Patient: sex M, age 46
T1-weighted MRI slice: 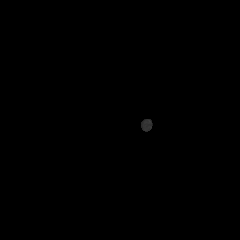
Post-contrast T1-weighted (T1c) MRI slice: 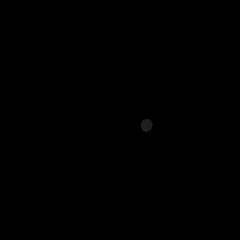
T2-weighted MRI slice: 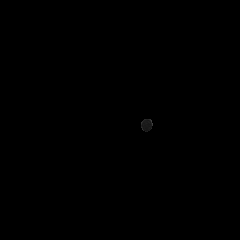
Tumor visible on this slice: no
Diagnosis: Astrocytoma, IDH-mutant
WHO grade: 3